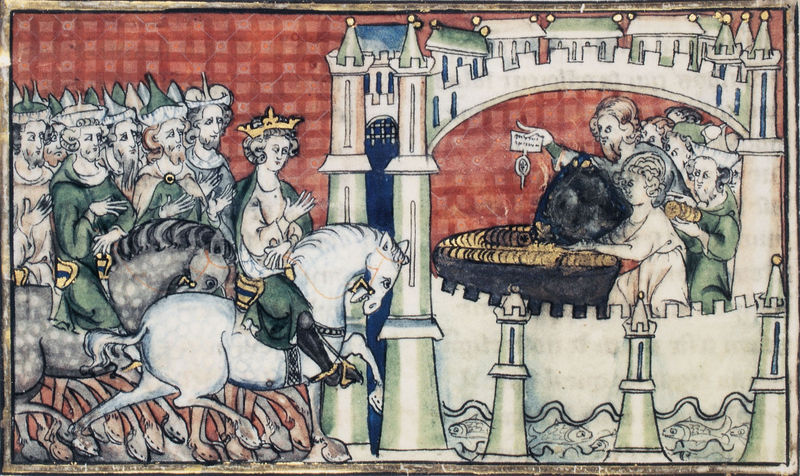
Titel: Berliner Alexanderroman
Institution: Berlin, Preußischer Kulturbesitz, Kupferstichkabinett
Schlagwörter: stadt, hintergrund, rot, krone, pferde, könig, tor, burg, türme, geld, gabe, miniatur, hofstaat